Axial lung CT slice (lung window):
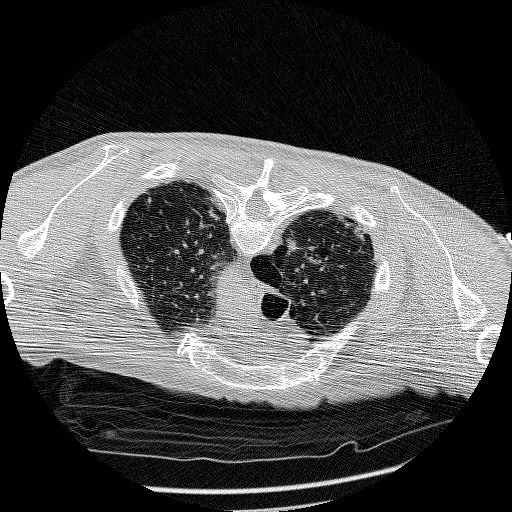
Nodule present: no